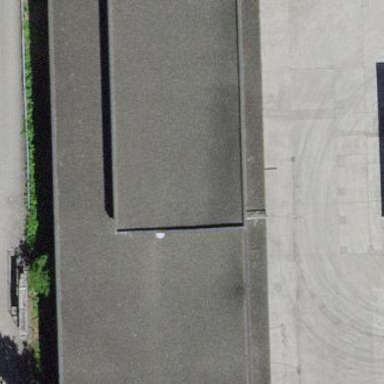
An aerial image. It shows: Industrial building.